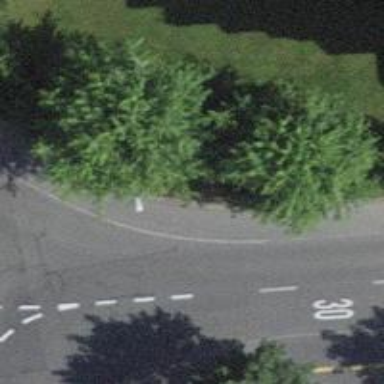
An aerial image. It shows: Kerb barrier.